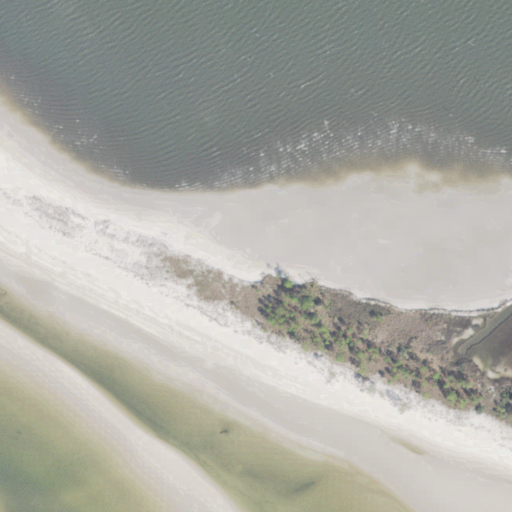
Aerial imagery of peninsula in Florida named Peninsula Point containing open water, barren land, high intensity development, medium intensity development, and herbaceous wetlands